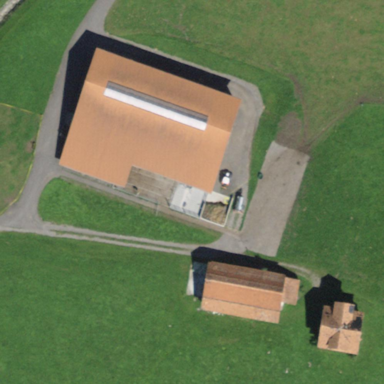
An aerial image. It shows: Farm with farmyard.